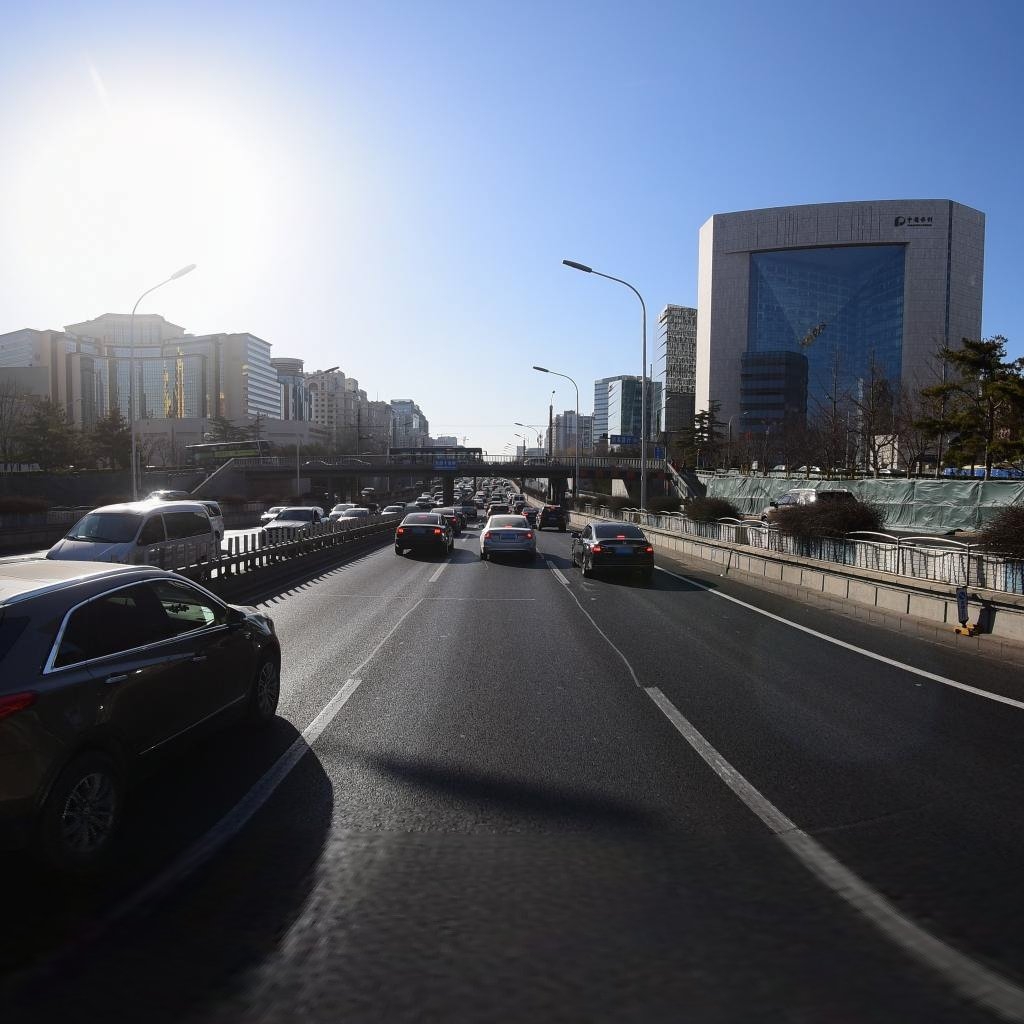
Region: Dongcheng
Road damage annotations: transverse crack, transverse patch, longitudinal patch, longitudinal patch